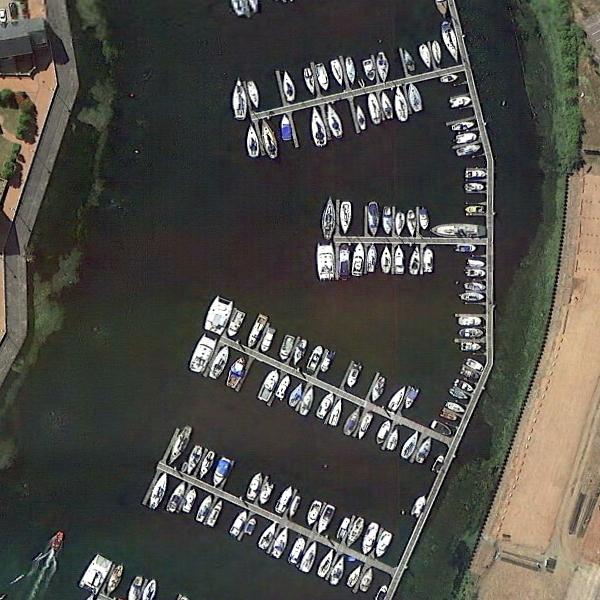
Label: Port